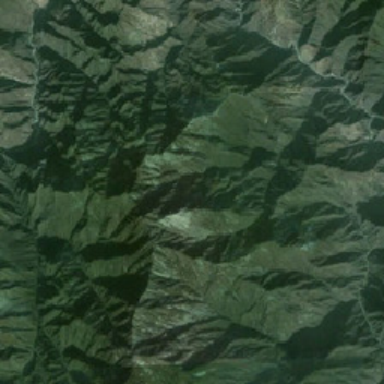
There is a winding road across the mountain .